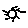
Label: sun